Question: So in my app.module, i have some injectors that are actually directories that store html element directives for templates. The problem is that karma is complaining that the directories are not available. How do I load or get karma to ignore the injected dependencies?
Particular ones are: ,,
'''
var app = angular.module("DoctiblePreTreatment", ['ngDialog', 'ngResource', 'ngRoute', 'ui.select2', 'templates', 'provider-form', 'checkout-form', 'ui.mask', 'widget-filters', 'focus', 'ui.bootstrap', 'ngGrid', 'google-maps', 'angularFileUpload', 'angularPayments', 'angular-loading-bar', 'ngAnimate', 'loader']);
'''
error:
'''
Error: [$injector:modulerr] Failed to instantiate module DoctiblePreTreatment due to:
Error: [$injector:modulerr] Failed to instantiate module templates due to:
Error: [$injector:nomod] Module 'templates' is not available! You either misspelled the module name or forgot to load it. If registering a module ensure that you specify the dependencies as the second argument.
'''

karma.conf.js file
'''
// Karma configuration
module.exports = function(config) {
config.set({
// base path, that will be used to resolve files and exclude
basePath: '/Users/giowong/rails_project/doctible_pre_treatment/',
// testing framework to use (jasmine/mocha/qunit/...)
frameworks: ['jasmine'],
// list of files / patterns to load in the browser
files: [
'app/assets/components/angular/angular.js',
'app/assets/components/angular-mocks/angular-mocks.js',
'app/assets/components/angular-resource/angular-resource.js',
'app/assets/components/ngDialog/js/ngDialog.js',
'app/assets/components/angular-route/angular-route.js',
'app/assets/components/jquery-1.11.1.min.js',
'app/assets/javascripts/main.js',
'app/assets/javascripts/**/**/*.js',
'app/assets/javascripts/*.js',
'spec/javascripts/*.js'
],
// list of files / patterns to exclude
exclude: ['app/assets/javascripts/angular-google-maps.min.js'
],
// web server port
port: 8080,
// level of logging
// possible values: LOG_DISABLE || LOG_ERROR || LOG_WARN || LOG_INFO || LOG_DEBUG
logLevel: config.LOG_INFO,
// enable / disable watching file and executing tests whenever any file changes
autoWatch: true,
// Start these browsers, currently available:
// - Chrome
// - ChromeCanary
// - Firefox
// - Opera
// - Safari (only Mac)
// - PhantomJS
// - IE (only Windows)
browsers: ['Chrome'],
// Continuous Integration mode
// if true, it capture browsers, run tests and exit
singleRun: true
});
};
'''
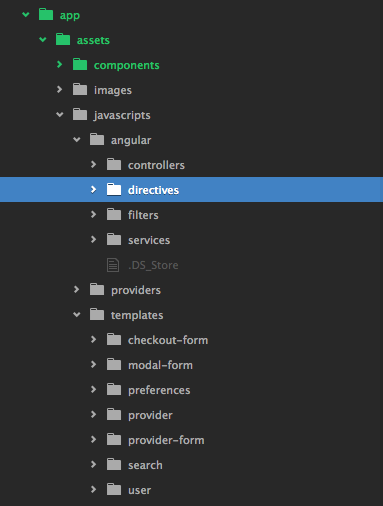
Answer: Angular dependencies are always modules, you can't be dependent on a folder. As such, if this is working in your browser, I would assume that you have build tools that are precompiling the html templates into javascript, and directly populating the '$templateCache' within modules (with the names that karma is looking for).
If this is the case, there is more than likely another javascript file being created that you need to make sure you have loaded into karma before your main app code (but after angular).
Check what scripts you are loading in your 'index.html' file (you could look at the network or sources tabs of the chrome developer tools if you're having trouble finding it).